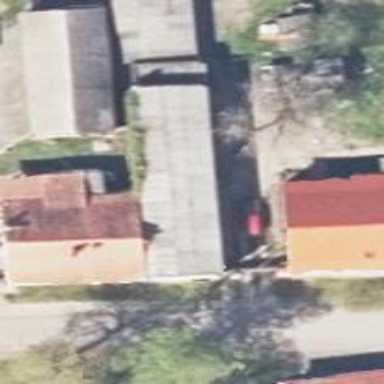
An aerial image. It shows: Simple house.